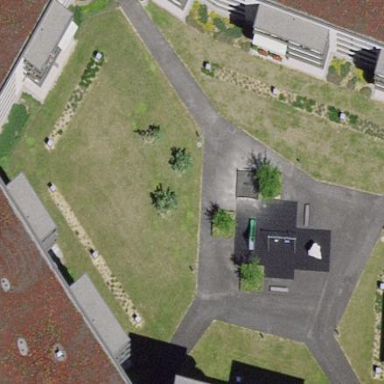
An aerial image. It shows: Garden area designated for leisure land.